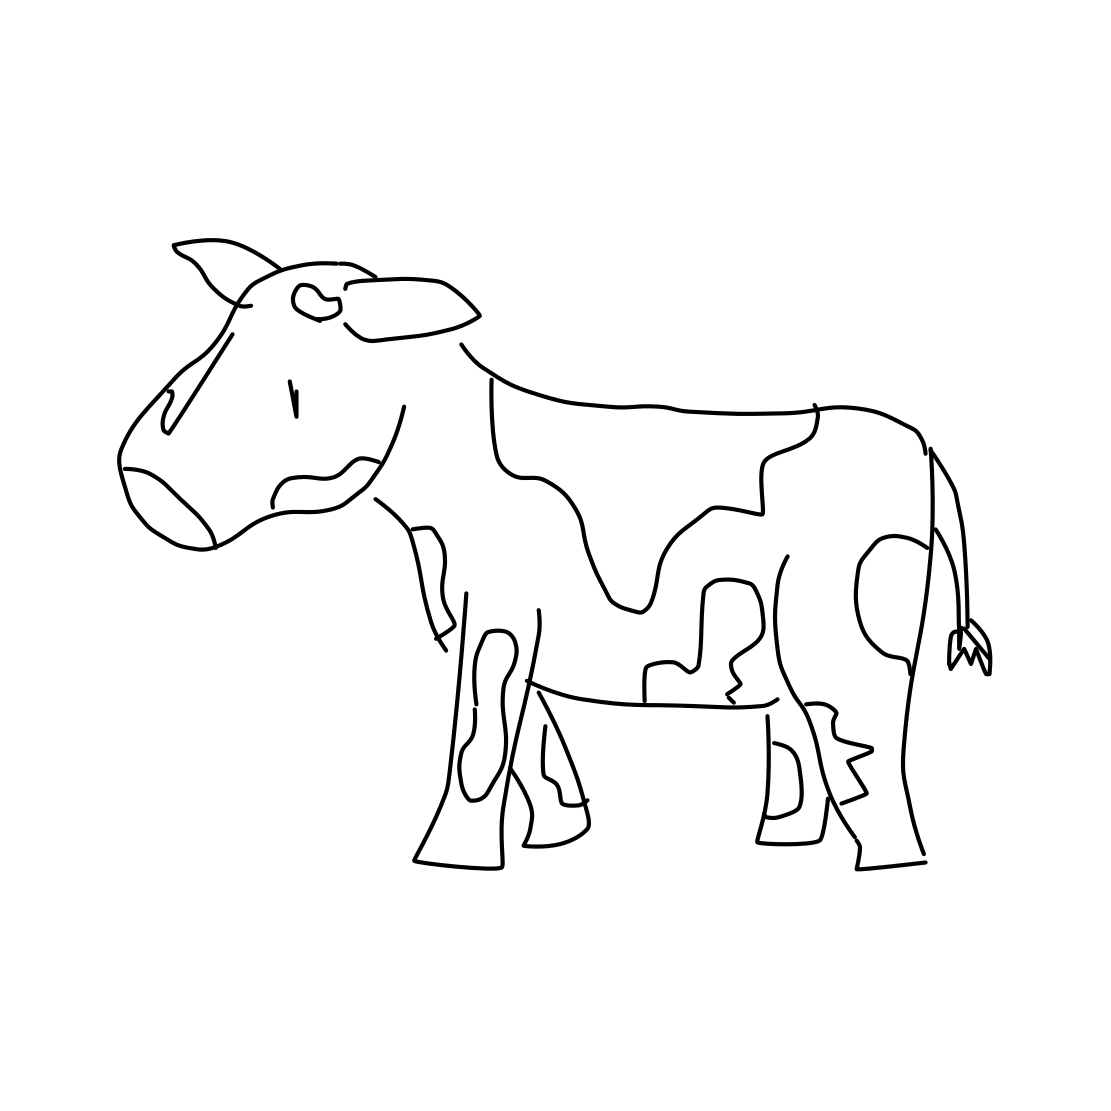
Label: cow